Question: I am using a UIScrollView with an UIImageView as a subview. Now, the zooming effect is working fine but initially the image size is disoriented as shown in the screenshot. What should I do to make it come in the centre. Here is my code
'''
@IBOutlet weak var scrollView: UIScrollView!
var imageView = UIImageView();
override func viewDidLoad() {
super.viewDidLoad()
scrollView.delegate = self
imageView.frame = CGRectMake(16, 16, scrollView.frame.size.width, scrollView.frame.size.height)
imageView.contentMode = UIViewContentMode.ScaleToFill
imageView.image = UIImage(named: "abc.png")
var imagee = UIImage(named: "abc.png")
let size = imagee?.size
//imageView.contentMode = UIViewContentMode.ScaleAspectFit
imageView.userInteractionEnabled = true
scrollView.addSubview(imageView)
scrollView.contentSize = size!
let scrollViewFrame = scrollView.frame
let scaleWidth = scrollViewFrame.size.width / scrollView.contentSize.width
let scaleHeight = scrollViewFrame.size.height / scrollView.contentSize.height
let minScale = min(scaleHeight, scaleWidth)
scrollView.minimumZoomScale = minScale
scrollView.maximumZoomScale = 1
scrollView.zoomScale = minScale
centerScrollViewContents()
}
func centerScrollViewContents(){
let boundsSize = scrollView.bounds.size
var contentsFrame = imageView.frame
if contentsFrame.size.width < boundsSize.width{
contentsFrame.origin.x = (boundsSize.width - contentsFrame.size.width) / 2
}else{
contentsFrame.origin.x = 0
}
if contentsFrame.size.height < boundsSize.height {
contentsFrame.origin.y = (boundsSize.height - contentsFrame.size.height) / 2
}else{
contentsFrame.origin.y = 0
}
imageView.frame = contentsFrame
}
func scrollViewDidZoom(scrollView: UIScrollView) {
centerScrollViewContents()
}
func viewForZoomingInScrollView(scrollView: UIScrollView) -> UIView? {
return imageView
}
'''
Here is the screenshot of how I am getting the image initially

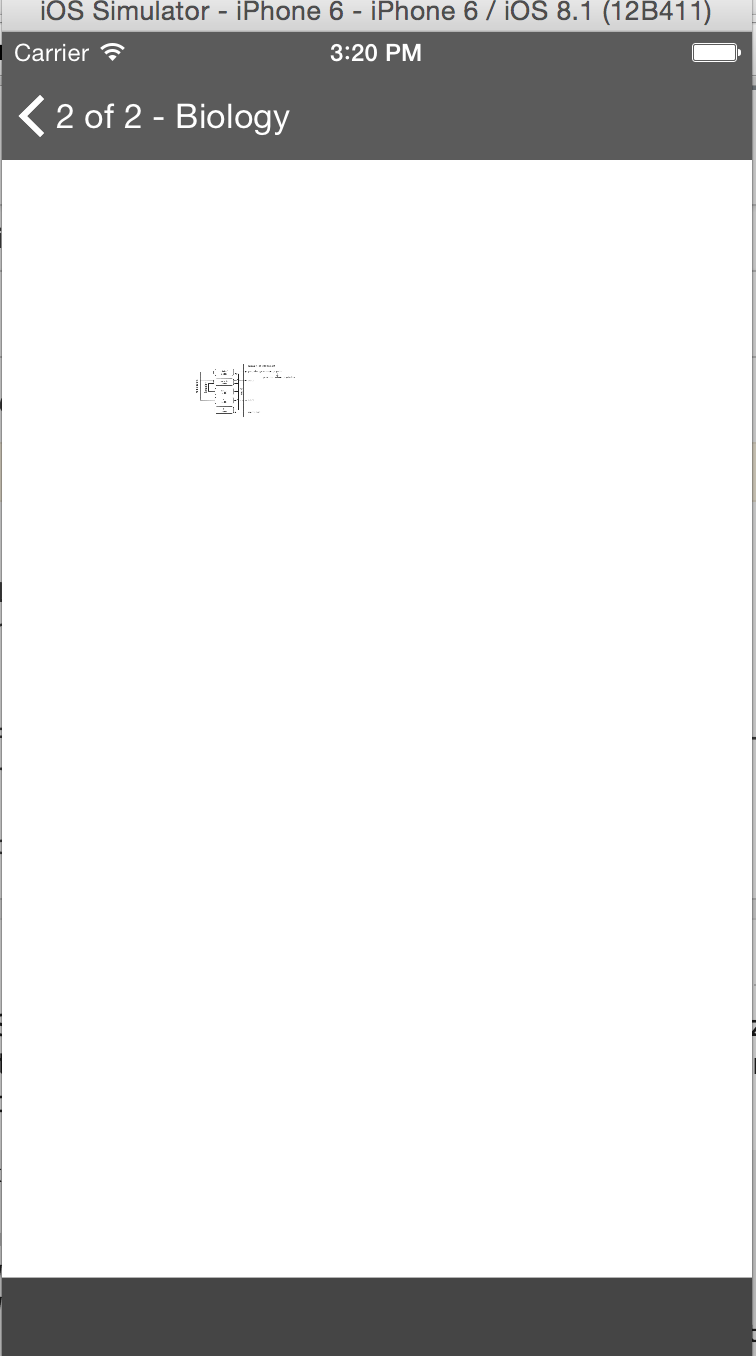
Answer: Put your 'centerScrollViewContents' method inside 'viewWillAppear'.